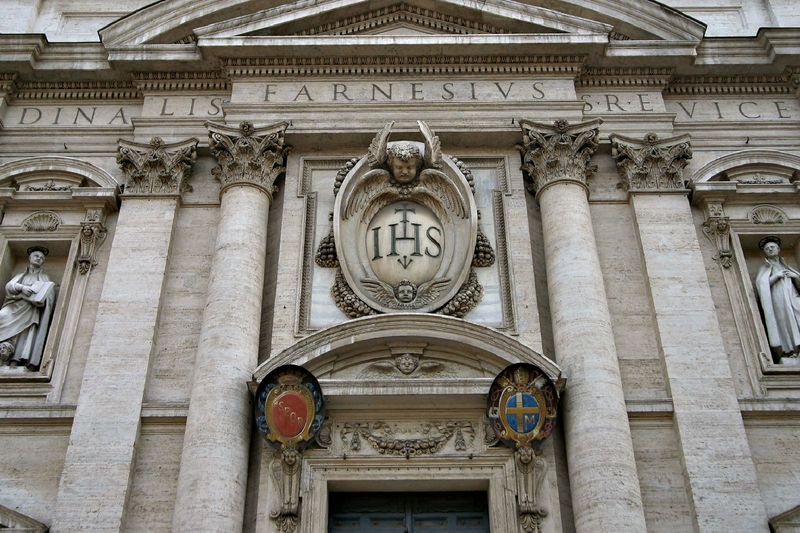
Titel: Fassade von Il Gesù in Rom
Künstler: Giacomo della Porta
Standort: Rom, Il Gesù (EU - I - Latium)
Schlagwörter: blau, säulen, tür, gebäude, rot, architektur, barock, stein, kirche, front, engel, putte, pilaster, könig, ornamente, foto, eingang, antike, kreuz, palast, portal, wappen, statuen, griechisch, ehre, emblem, römisch, latein, ihs, lis, farnese, ehren, farnesius, farnesivs, dina